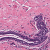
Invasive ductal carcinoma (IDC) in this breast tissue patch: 0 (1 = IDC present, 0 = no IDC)